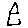
Label: house